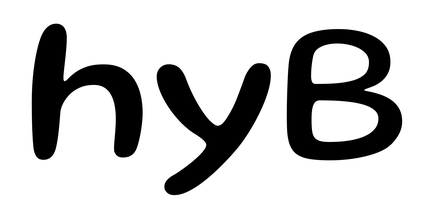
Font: Gluten_Regular